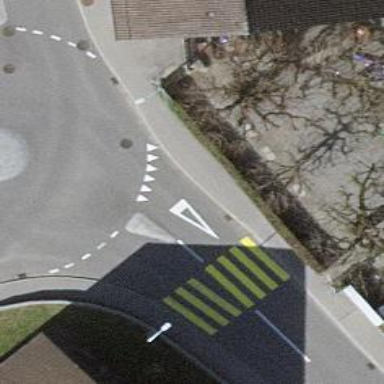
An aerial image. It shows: Traffic calming island.